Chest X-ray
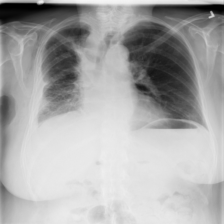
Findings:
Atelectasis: negative
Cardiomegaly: negative
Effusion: negative
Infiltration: positive
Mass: negative
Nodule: negative
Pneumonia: positive
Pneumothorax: negative
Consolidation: negative
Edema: negative
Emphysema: negative
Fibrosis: negative
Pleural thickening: negative
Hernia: negative